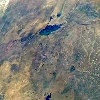
Label: land